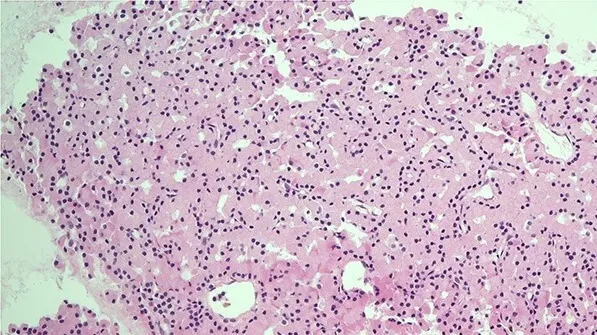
H&E stain of the FNA showing oncocytic cells with abundant eosinophilic granular cytoplasm from EBUS biopsy.
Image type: pathology (h&e)